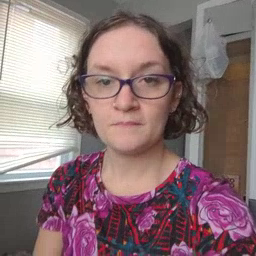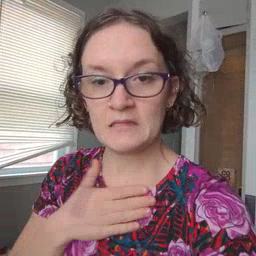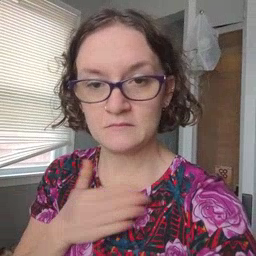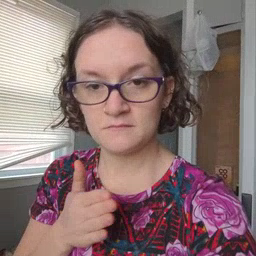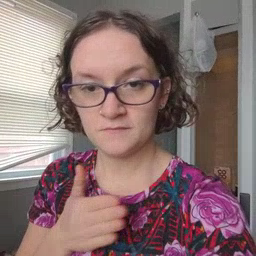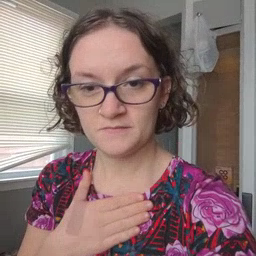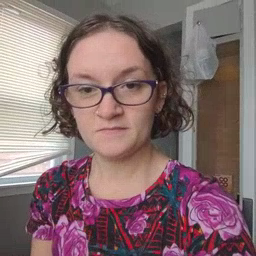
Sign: minemy